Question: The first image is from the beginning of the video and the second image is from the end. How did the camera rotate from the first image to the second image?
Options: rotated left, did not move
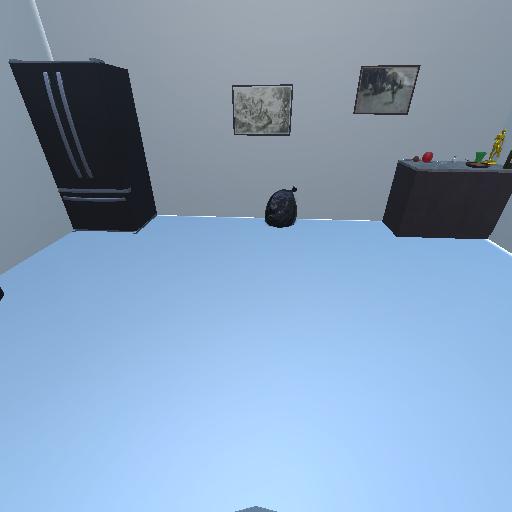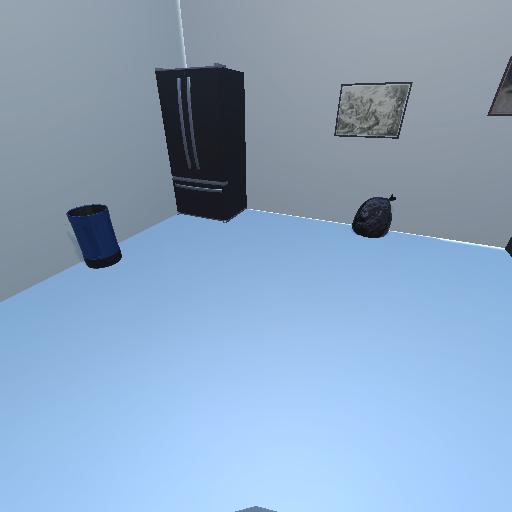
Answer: rotated left